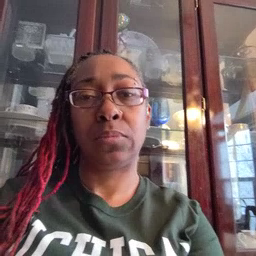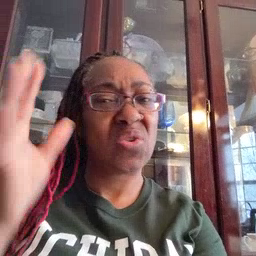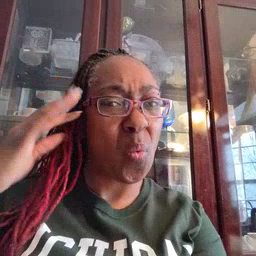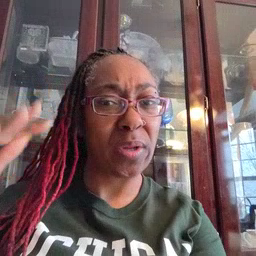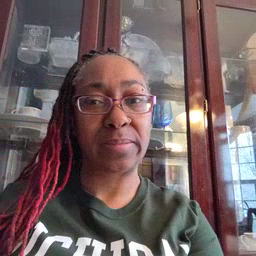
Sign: noisy